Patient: sex F, age 46
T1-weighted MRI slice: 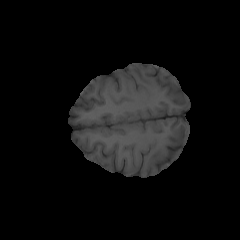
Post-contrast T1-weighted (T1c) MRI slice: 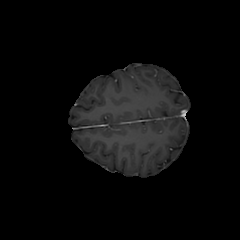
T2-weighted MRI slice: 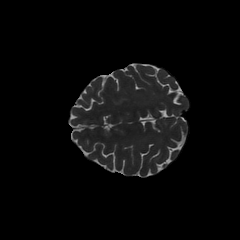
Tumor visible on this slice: no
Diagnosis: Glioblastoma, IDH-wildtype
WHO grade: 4